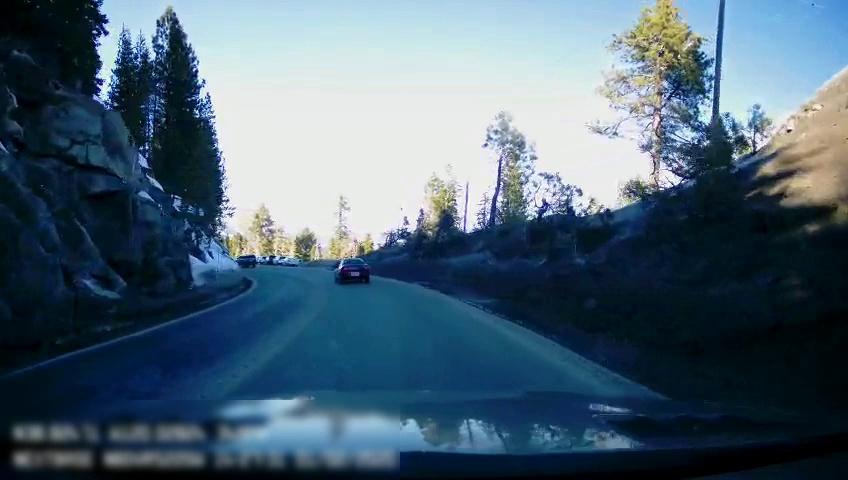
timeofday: Day
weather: Sunny
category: Drivable Space
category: Vehicles | SUV
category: Vehicles | SUV
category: Vehicles | SUV
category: Vehicles | SUV
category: Vehicles | Car
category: Lanes | Opposite Lane
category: Lanes | Current Lane
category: Lanes | Opposite Lane
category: Lanes | Current Lane